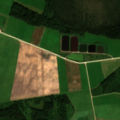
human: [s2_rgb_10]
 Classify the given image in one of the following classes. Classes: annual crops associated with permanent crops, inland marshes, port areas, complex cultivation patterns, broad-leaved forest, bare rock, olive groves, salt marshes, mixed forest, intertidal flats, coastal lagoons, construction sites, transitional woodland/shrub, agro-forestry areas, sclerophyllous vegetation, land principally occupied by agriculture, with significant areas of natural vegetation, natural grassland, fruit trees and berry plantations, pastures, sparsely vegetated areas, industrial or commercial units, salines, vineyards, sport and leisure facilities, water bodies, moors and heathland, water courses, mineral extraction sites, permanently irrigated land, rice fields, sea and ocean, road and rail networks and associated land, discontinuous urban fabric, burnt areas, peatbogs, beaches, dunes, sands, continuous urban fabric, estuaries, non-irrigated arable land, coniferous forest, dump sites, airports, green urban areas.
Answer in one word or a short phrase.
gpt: non-irrigated arable land, pastures, coniferous forest, mixed forest, peatbogs